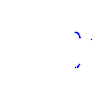
Particle: proton